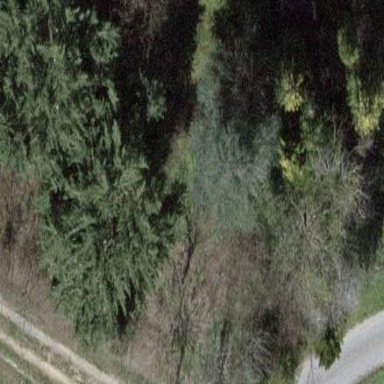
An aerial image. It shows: Forest area.